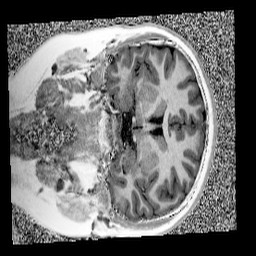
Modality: UNIT1
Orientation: coronal
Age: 11
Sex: female
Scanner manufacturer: siemens
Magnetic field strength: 3 T
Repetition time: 4 s
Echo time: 0.00299 s